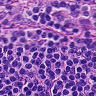
Metastatic tissue present: no